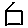
Label: house